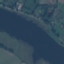
Label: River